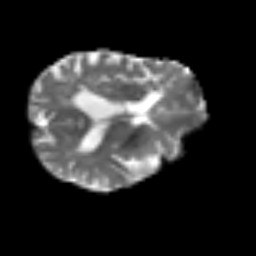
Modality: T2w
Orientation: axial
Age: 64
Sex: male
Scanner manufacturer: siemens
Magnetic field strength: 3 T
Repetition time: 3.2 s
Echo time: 0.081 s